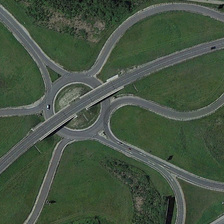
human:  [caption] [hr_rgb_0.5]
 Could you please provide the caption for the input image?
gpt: green meadows are around a viaduct with one car .

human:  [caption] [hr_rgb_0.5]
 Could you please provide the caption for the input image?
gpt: green meadows are around a viaduct with one car .

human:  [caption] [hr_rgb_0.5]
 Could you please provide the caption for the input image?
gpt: green meadows are around a viaduct with one car .

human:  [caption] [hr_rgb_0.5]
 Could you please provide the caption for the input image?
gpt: green meadows are around a viaduct with one car .

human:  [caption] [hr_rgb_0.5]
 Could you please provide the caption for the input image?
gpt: green meadows are around a viaduct with one car .